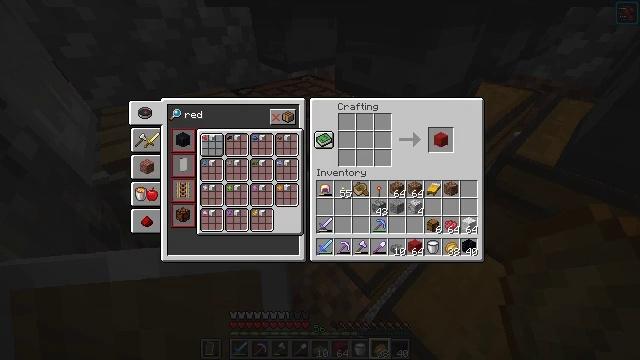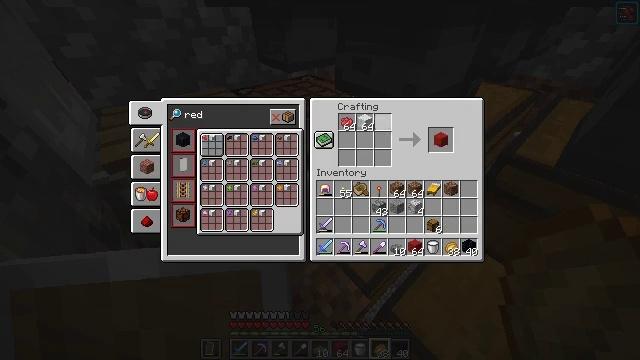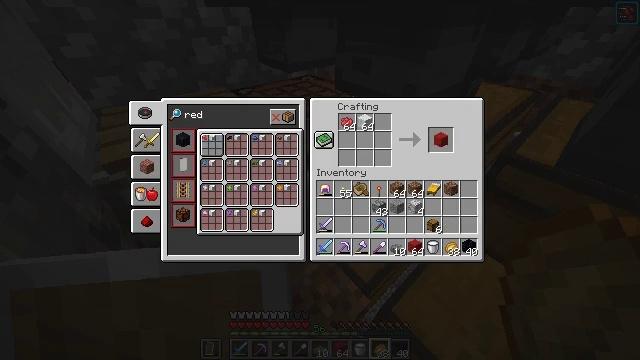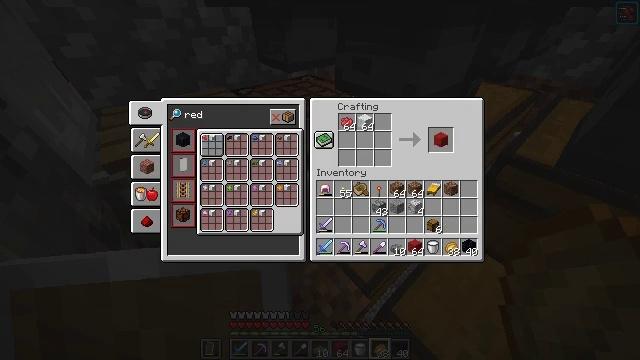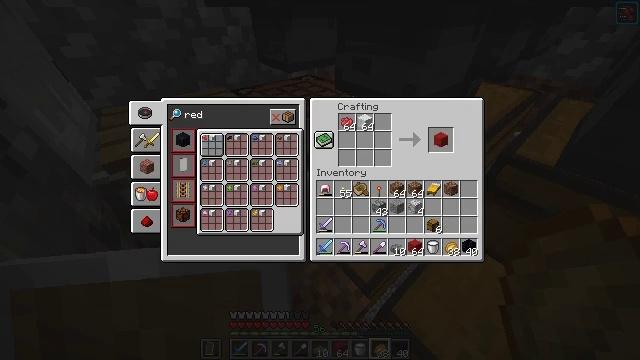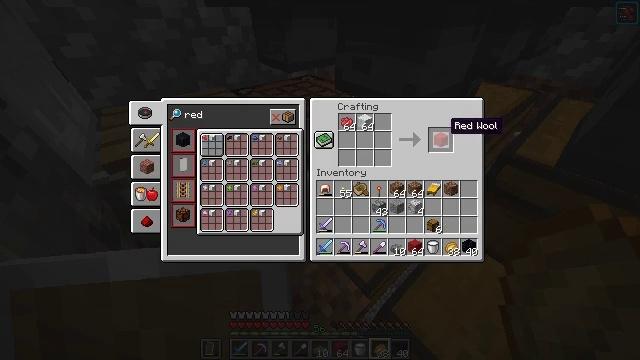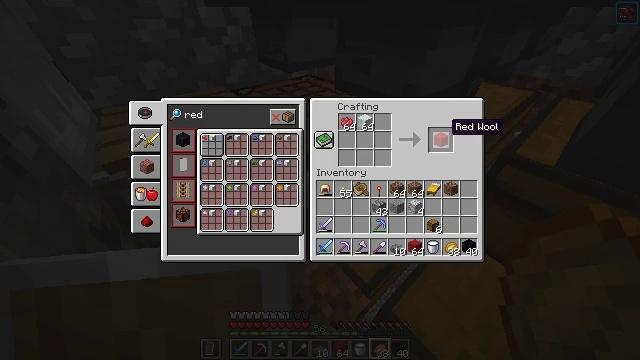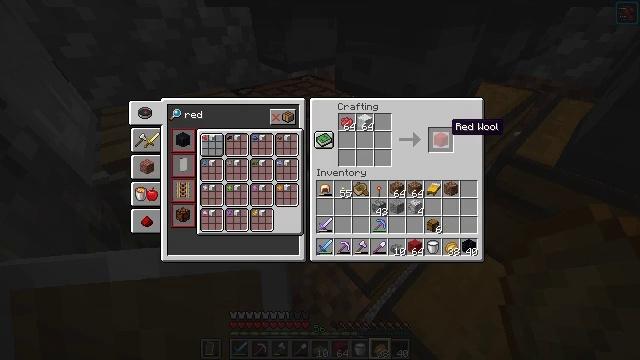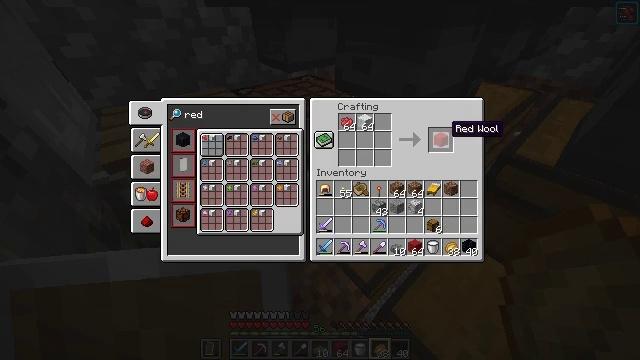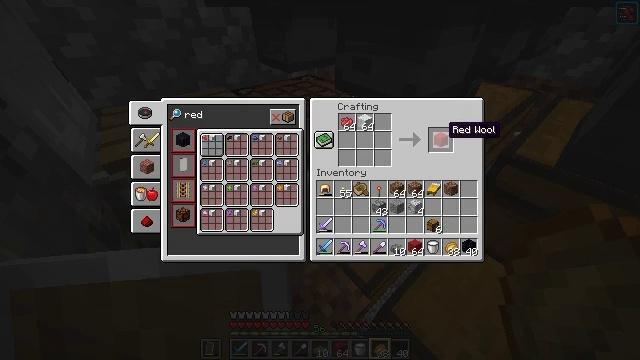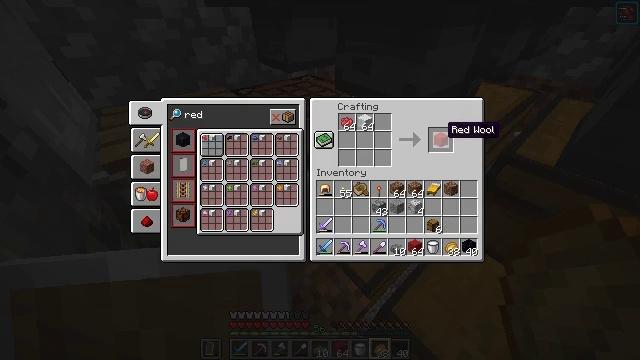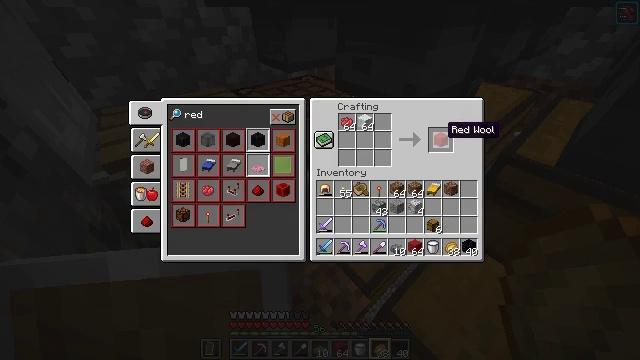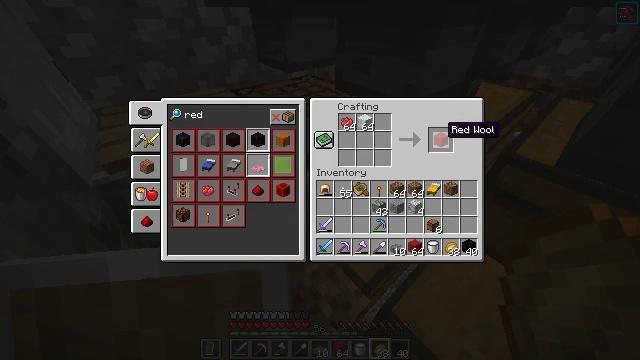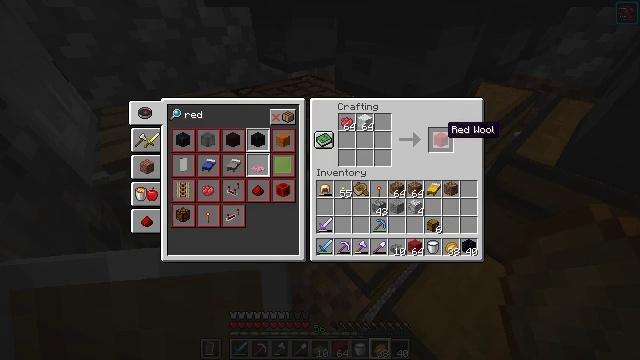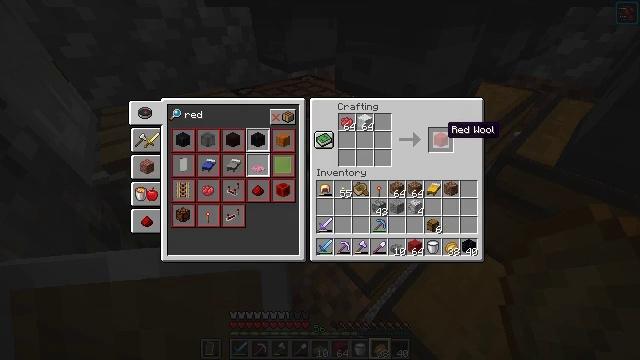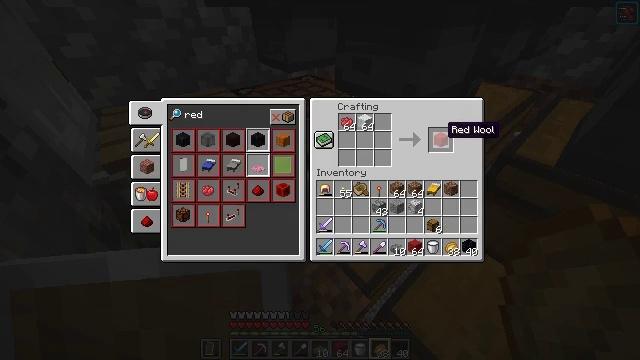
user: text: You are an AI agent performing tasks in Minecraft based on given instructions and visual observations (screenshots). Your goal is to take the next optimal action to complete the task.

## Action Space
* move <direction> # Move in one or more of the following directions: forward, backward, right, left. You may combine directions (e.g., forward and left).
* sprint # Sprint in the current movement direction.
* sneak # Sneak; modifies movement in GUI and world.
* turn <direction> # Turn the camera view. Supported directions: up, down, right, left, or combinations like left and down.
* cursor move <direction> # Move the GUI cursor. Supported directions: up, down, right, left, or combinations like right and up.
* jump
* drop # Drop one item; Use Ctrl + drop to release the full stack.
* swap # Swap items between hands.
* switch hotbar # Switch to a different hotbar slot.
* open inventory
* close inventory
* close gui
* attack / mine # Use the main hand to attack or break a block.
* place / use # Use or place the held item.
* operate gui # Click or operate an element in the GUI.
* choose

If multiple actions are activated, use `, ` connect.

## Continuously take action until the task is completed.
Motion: motion action
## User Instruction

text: Turn white wool into red wool with red dye.
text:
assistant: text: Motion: sneak, cursor move right
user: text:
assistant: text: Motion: cursor move right
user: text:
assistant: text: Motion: cursor move right
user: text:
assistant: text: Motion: cursor move right
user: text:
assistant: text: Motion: cursor move right
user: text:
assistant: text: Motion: sneak
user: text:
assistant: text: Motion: sneak
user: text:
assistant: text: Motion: sneak
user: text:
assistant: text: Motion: sneak
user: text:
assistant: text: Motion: sneak
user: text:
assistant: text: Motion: sneak, operate gui
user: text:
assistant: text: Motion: sneak, operate gui
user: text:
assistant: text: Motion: sneak
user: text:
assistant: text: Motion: sneak
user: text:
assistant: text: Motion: sneak
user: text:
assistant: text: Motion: sneak
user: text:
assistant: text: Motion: sneak
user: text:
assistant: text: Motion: sneak
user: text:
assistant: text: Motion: sneak, operate gui
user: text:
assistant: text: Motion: sneak
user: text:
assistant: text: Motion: sneak
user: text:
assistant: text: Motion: sneak
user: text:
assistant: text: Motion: sneak
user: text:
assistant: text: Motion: sneak